The image is a wavelet scalogram (time versus scale/frequency) of a rolling-element bearing's vibration signal. What is the most likely bearing condition (normal, inner_race, outer_race, ball)?
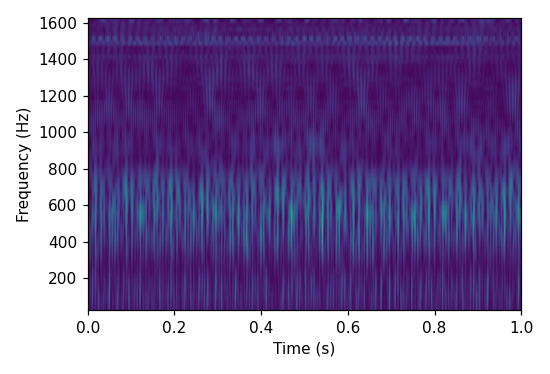
Answer: inner_race